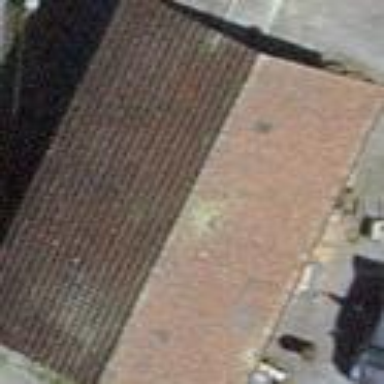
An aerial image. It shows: Warehouse building.